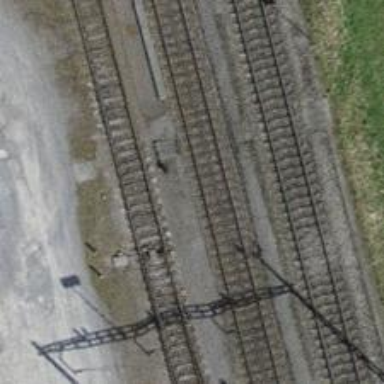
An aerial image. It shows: Railway switch.